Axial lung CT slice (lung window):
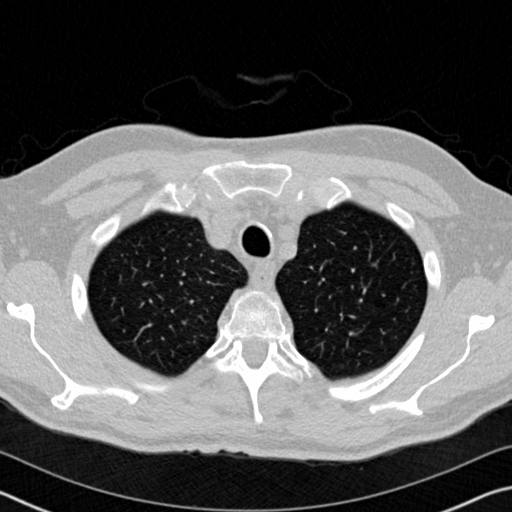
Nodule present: no